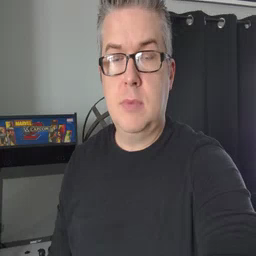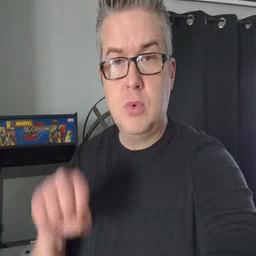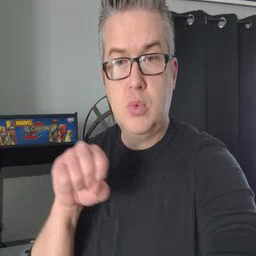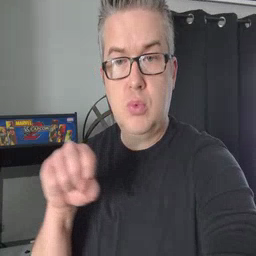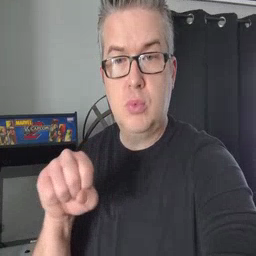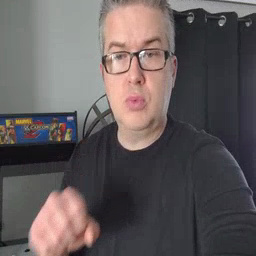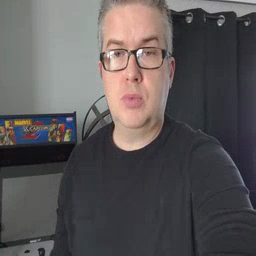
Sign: shoe